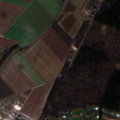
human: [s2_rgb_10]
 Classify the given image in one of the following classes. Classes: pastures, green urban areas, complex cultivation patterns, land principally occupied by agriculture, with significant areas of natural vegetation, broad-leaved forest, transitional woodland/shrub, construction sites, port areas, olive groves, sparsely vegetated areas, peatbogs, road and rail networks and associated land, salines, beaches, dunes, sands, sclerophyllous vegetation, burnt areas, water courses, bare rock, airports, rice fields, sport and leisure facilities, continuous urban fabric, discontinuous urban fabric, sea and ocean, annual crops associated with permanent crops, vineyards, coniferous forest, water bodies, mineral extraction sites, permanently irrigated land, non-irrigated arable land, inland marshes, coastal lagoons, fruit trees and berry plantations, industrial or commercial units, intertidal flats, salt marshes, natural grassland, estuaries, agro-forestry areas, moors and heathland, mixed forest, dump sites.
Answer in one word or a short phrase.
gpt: mineral extraction sites, sport and leisure facilities, non-irrigated arable land, complex cultivation patterns, land principally occupied by agriculture, with significant areas of natural vegetation, broad-leaved forest, mixed forest